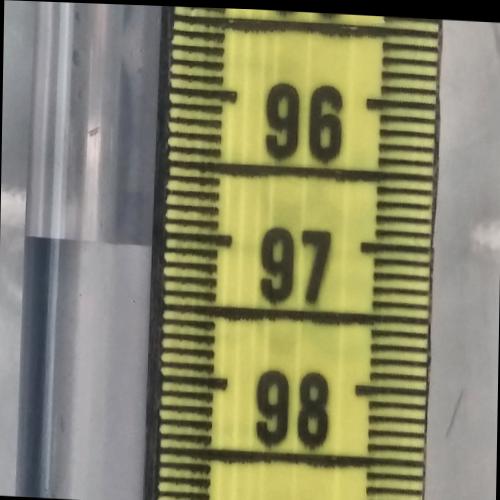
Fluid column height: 13.6 cm